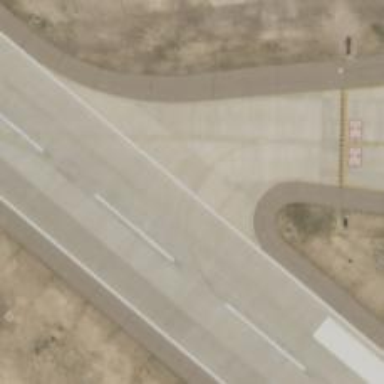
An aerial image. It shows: Image of taxiway at airport.